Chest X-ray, PA view. Patient: 22 years old, sex M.
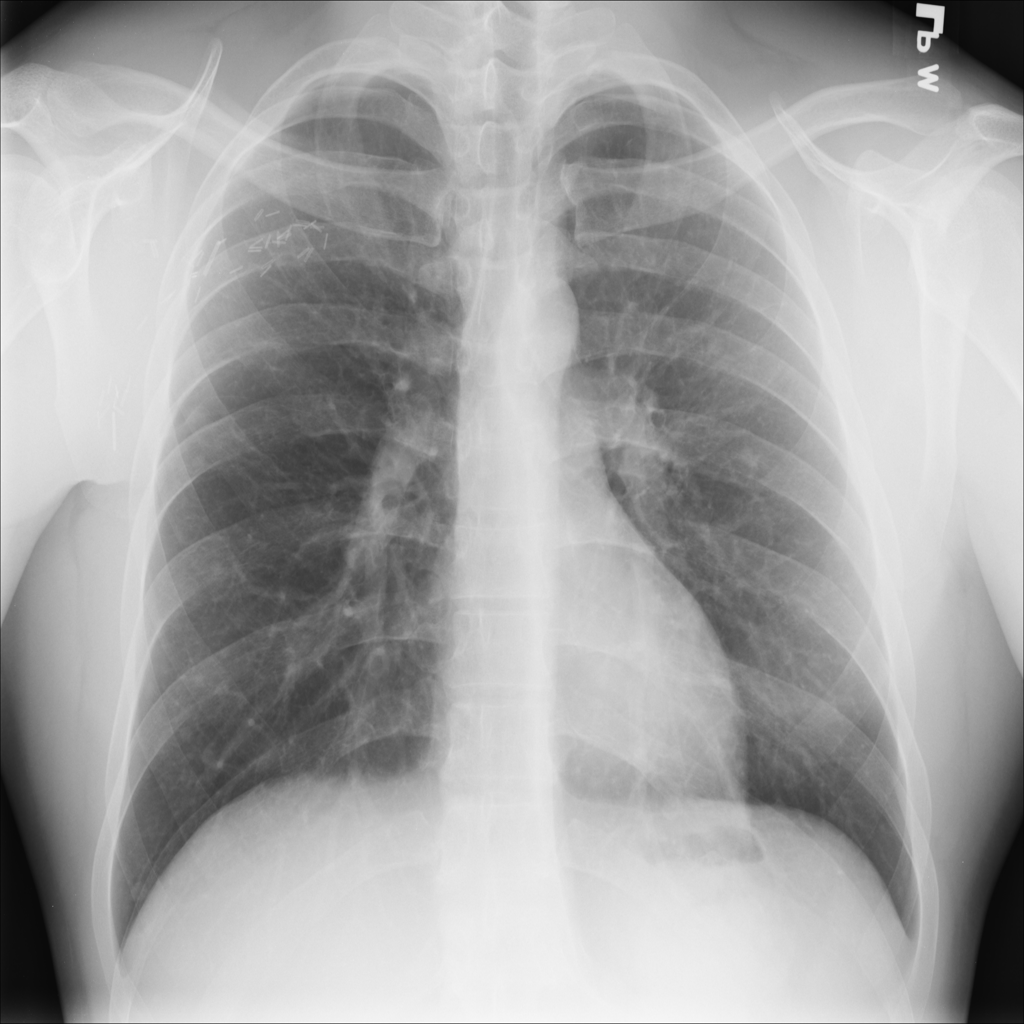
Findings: Nodule